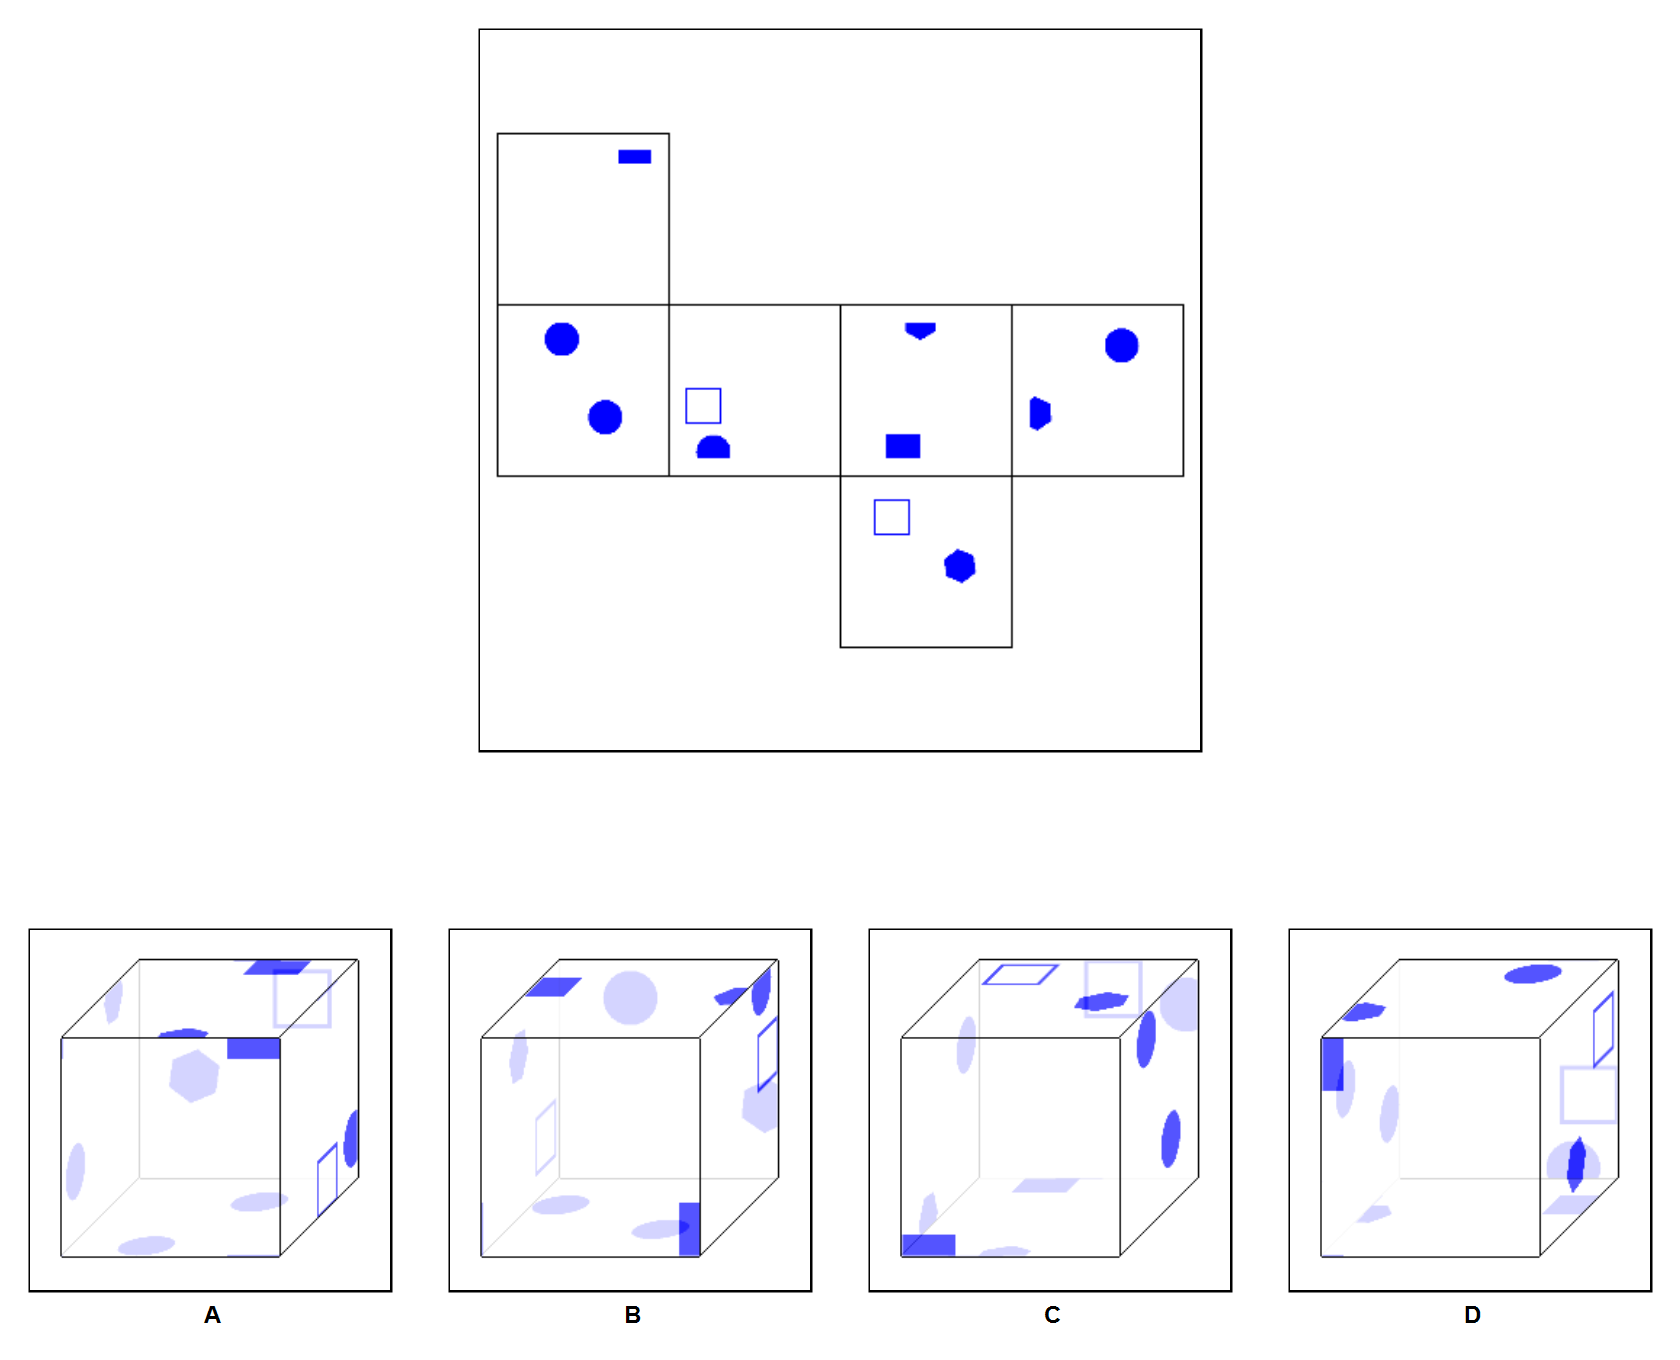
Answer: A